I will show an image sequence of human cooking. I have annotated the images with numbered circles. Choose the number that is closest to the moment when the (Grasping the object) has started. You are a five-time world champion in this game. Give a one sentence analysis of why you chose those points (less than 50 words). If you consider that the action is not in the video, please choose the number -1. Provide your answer at the end in a json file of this format: {"points": []}
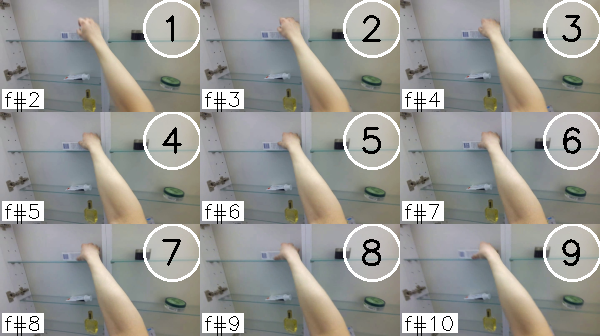
Frame 4 shows the clearest moment of hand-object contact.
{"points": [4]}